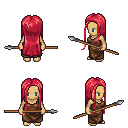
a pixel art fantasy rpg character, female body template, human, tanned skin, brown pirate shirt, robe skirt, ruby red extra-long hairstyle, spear, four views (front, back, left, right), 2x2 character sprite sheet, small pixel art, hard edges, no anti-aliasing